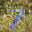
Label: 7